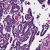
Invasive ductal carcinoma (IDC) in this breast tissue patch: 1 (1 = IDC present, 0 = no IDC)